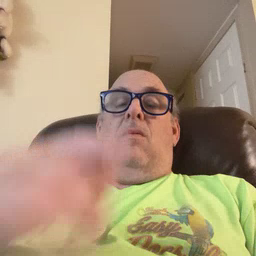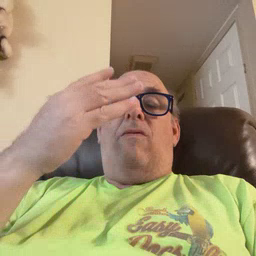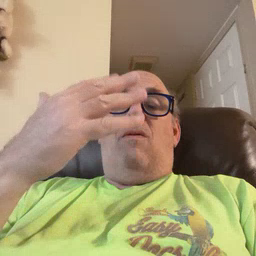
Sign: finger